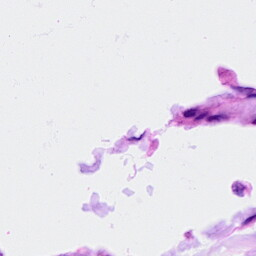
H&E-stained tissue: Ovarian